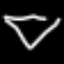
Label: diamond